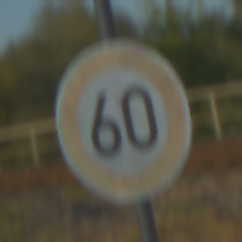
Verkehrszeichen: Geschwindigkeit60
Umgebung: Outdoor, RoadRail
Tageszeit: SunriseSunset
Wetter: Clear
Licht: Natural
Jahreszeit: NotSpecified
Kontrast: HighContrast